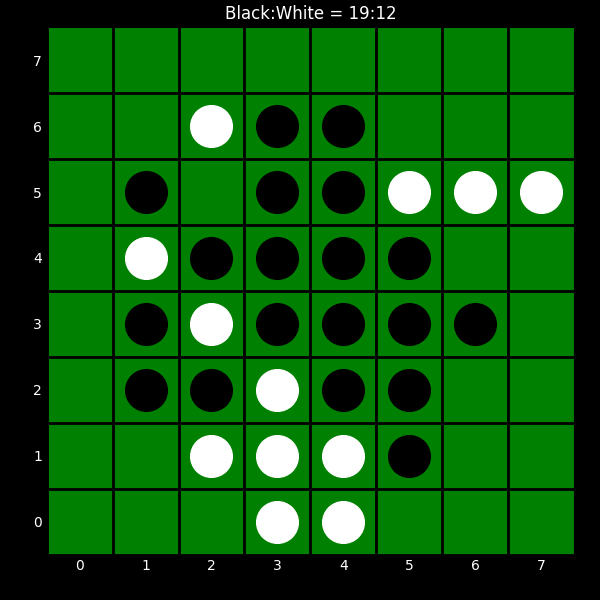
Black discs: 19
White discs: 12